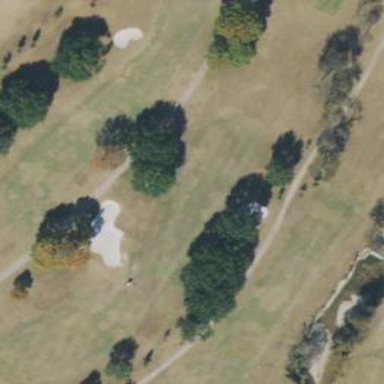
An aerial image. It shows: Golf rough area.